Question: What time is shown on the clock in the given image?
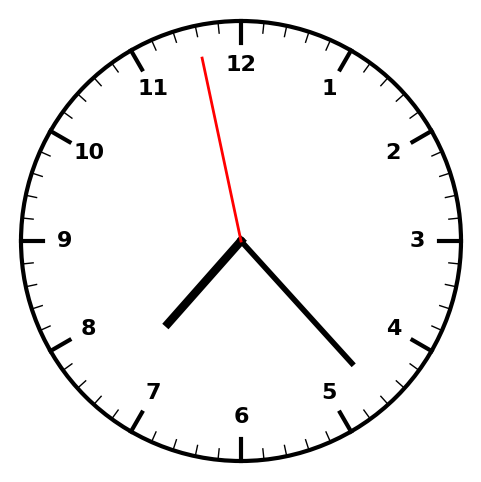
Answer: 07:22:58